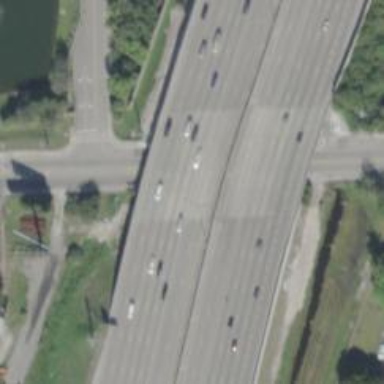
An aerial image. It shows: Motorway bridge.